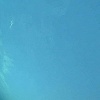
Label: water